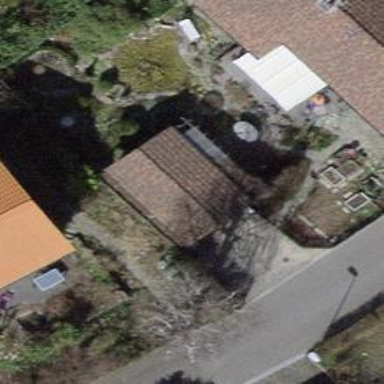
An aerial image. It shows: Group of garages.